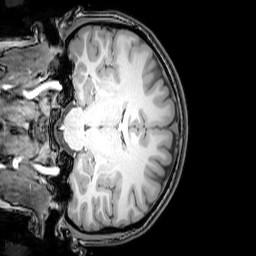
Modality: T1w
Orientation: coronal
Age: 22
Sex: female
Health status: healthy
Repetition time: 0.081 s
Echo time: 0.037 s